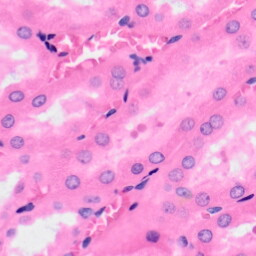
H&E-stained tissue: Kidney